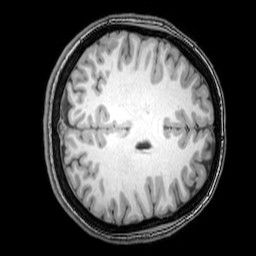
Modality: T1w
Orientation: axial
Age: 24
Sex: female
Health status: healthy
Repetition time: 0.081 s
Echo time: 0.037 s